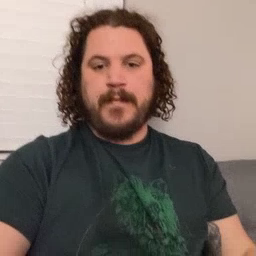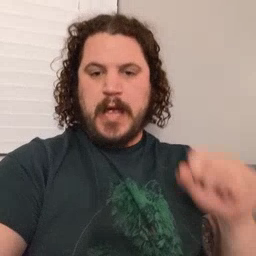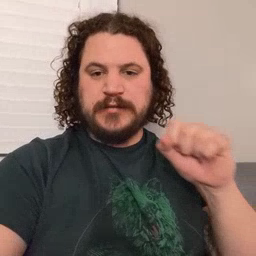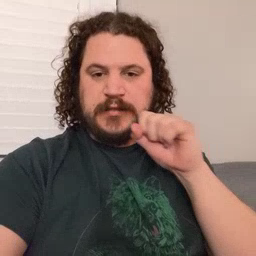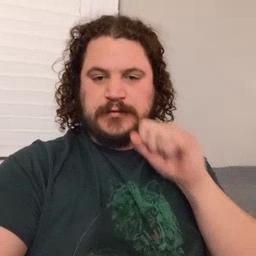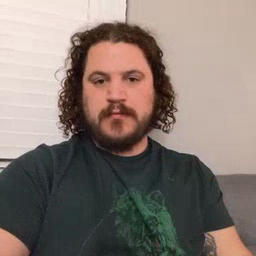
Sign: carrot